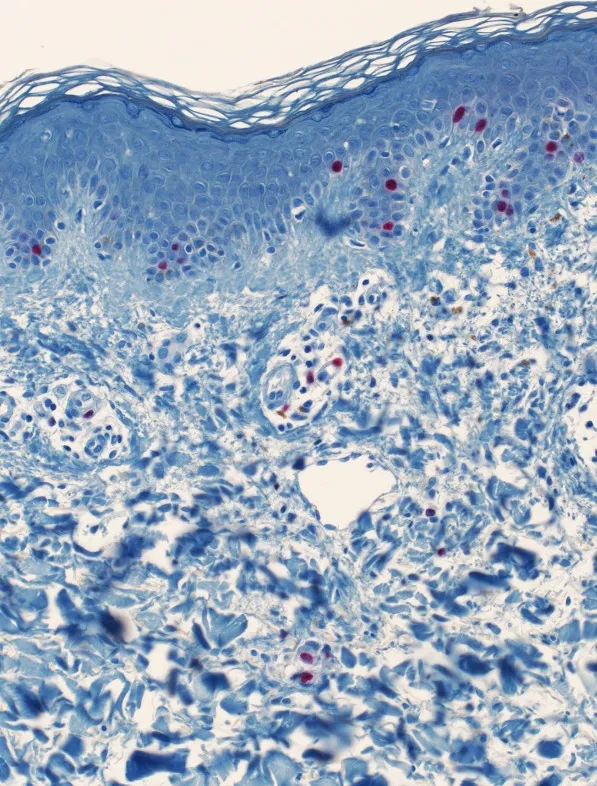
Mucinous deposition of the upper and mid-dermis accompanied by an elevated occurrence of MIB-1+ dermal fibroblasts.
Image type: pathology (h&e)